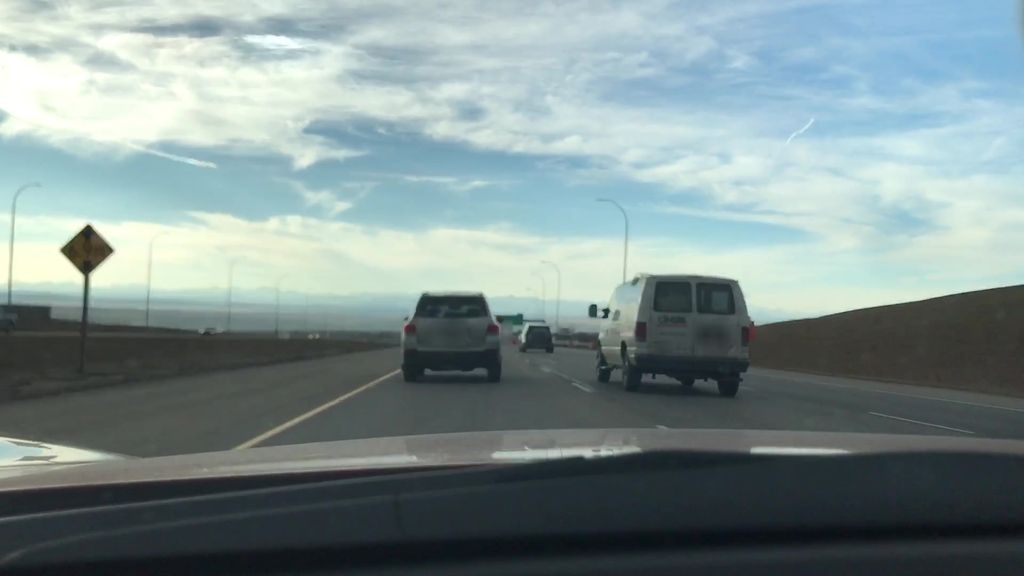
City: calgary